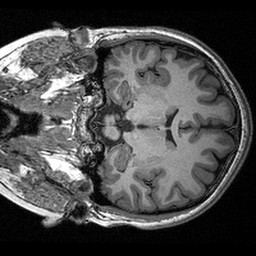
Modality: T1w
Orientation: coronal
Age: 19
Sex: female
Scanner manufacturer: siemens
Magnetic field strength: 3 T
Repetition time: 2.53 s
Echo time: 0.00309 s